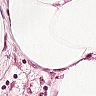
Metastatic tissue present: no